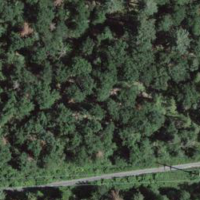
EUNIS habitat code: 44
Species observed at this site:
Clematis vitalba